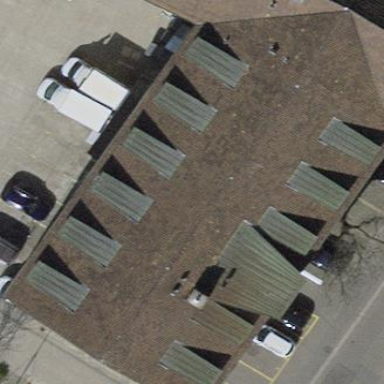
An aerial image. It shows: Commercial building.